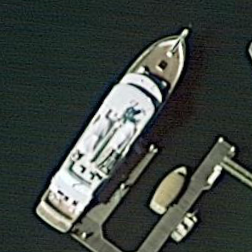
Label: Civil_yacht